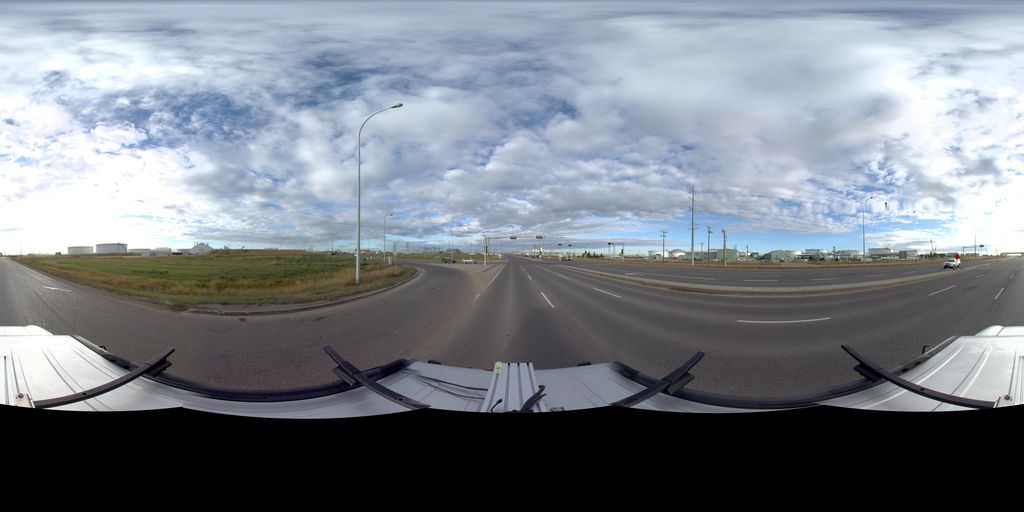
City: edmonton